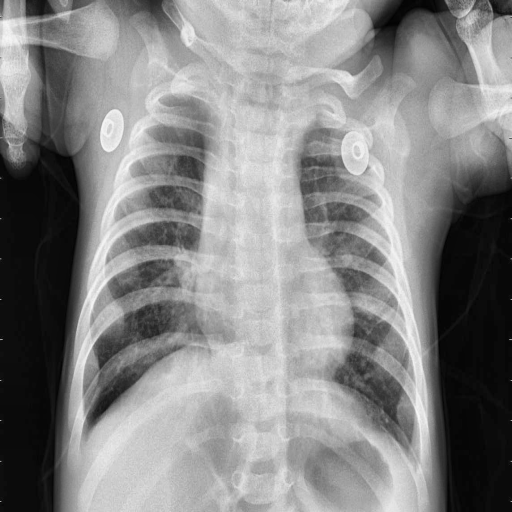
Finding: PNEUMONIA